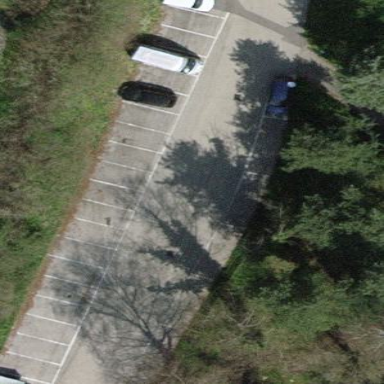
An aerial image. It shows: Parking area with surface.